Group 1:
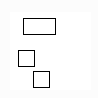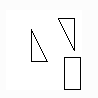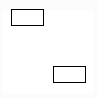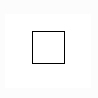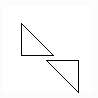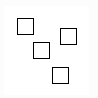
Group 2:
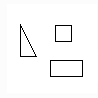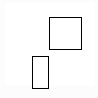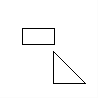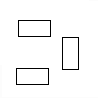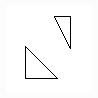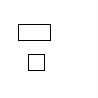
Rule separating the two groups: Shapes, if tiled up properly, form a square vs. shapes cannot form a square no matter how they are tiled.
Concepts: square, tiling
Author: "Lewis"